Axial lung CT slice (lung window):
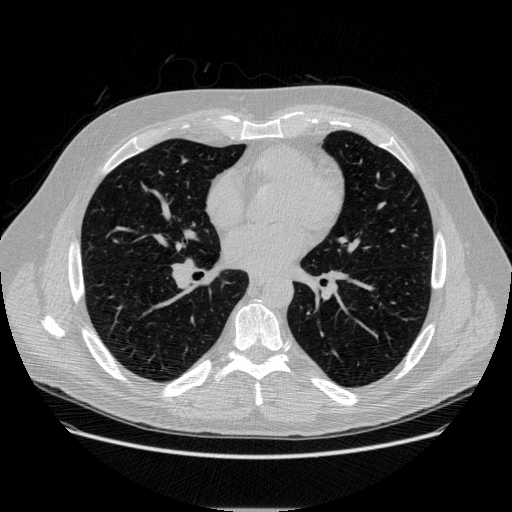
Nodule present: no